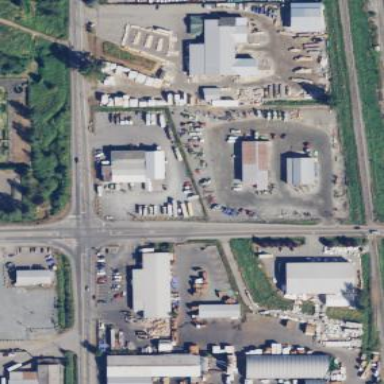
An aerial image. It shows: Industrial area with car repair shop.